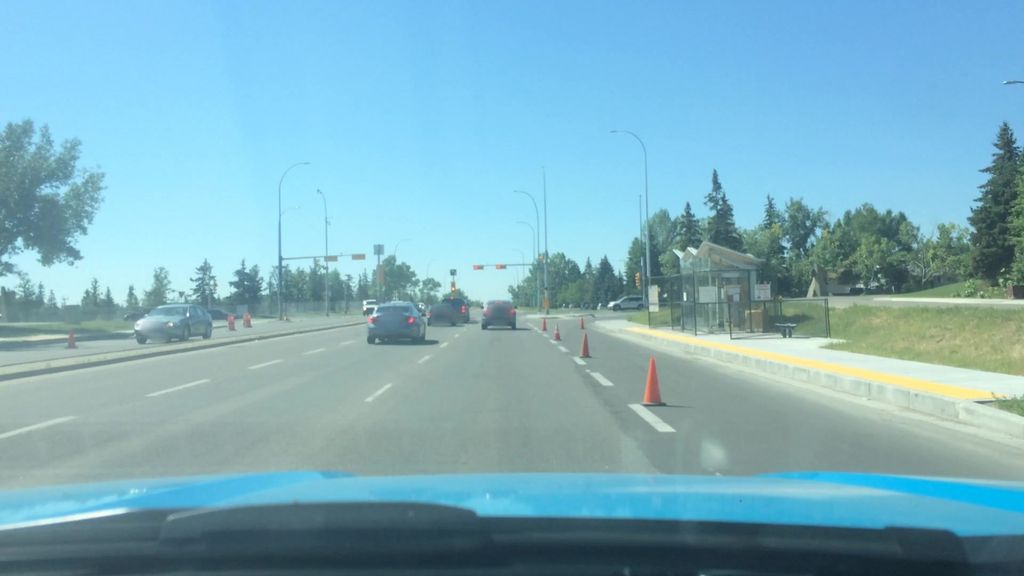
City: calgary